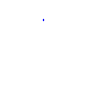
Particle: proton